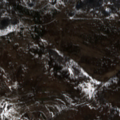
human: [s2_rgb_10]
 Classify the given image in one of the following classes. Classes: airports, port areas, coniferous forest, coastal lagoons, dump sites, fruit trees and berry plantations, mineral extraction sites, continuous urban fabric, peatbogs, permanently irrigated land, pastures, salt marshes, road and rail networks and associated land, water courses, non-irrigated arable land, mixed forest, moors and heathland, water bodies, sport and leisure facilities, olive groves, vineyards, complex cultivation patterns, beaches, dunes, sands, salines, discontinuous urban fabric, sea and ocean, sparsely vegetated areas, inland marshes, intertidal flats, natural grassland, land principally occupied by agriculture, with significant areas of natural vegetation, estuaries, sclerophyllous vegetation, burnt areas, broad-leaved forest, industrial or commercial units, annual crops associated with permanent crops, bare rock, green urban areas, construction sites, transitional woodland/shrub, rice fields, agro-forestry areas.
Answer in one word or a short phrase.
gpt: complex cultivation patterns, land principally occupied by agriculture, with significant areas of natural vegetation, broad-leaved forest, natural grassland, transitional woodland/shrub